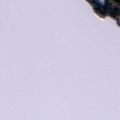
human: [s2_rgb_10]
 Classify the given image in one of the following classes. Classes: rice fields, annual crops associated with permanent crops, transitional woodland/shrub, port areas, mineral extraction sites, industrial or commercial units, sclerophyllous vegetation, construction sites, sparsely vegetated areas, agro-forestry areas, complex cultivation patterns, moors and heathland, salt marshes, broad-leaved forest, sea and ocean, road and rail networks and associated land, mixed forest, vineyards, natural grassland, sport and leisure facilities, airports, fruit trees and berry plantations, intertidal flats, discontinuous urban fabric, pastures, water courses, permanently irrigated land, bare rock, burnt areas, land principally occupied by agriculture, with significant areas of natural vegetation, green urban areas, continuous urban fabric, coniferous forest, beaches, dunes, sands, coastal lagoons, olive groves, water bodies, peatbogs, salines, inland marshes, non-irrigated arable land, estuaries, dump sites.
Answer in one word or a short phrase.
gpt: mixed forest, water bodies